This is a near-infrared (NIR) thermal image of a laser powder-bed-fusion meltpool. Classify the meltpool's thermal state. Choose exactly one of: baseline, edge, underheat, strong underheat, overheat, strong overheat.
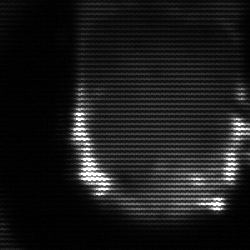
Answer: baseline